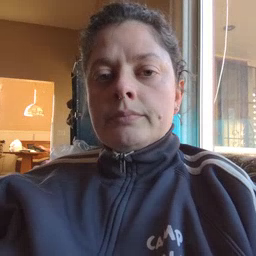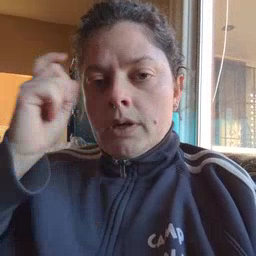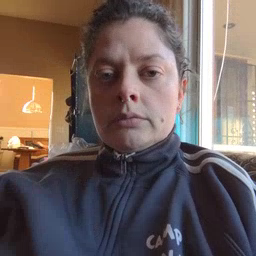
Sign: because